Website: macys
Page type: delivery-shipping
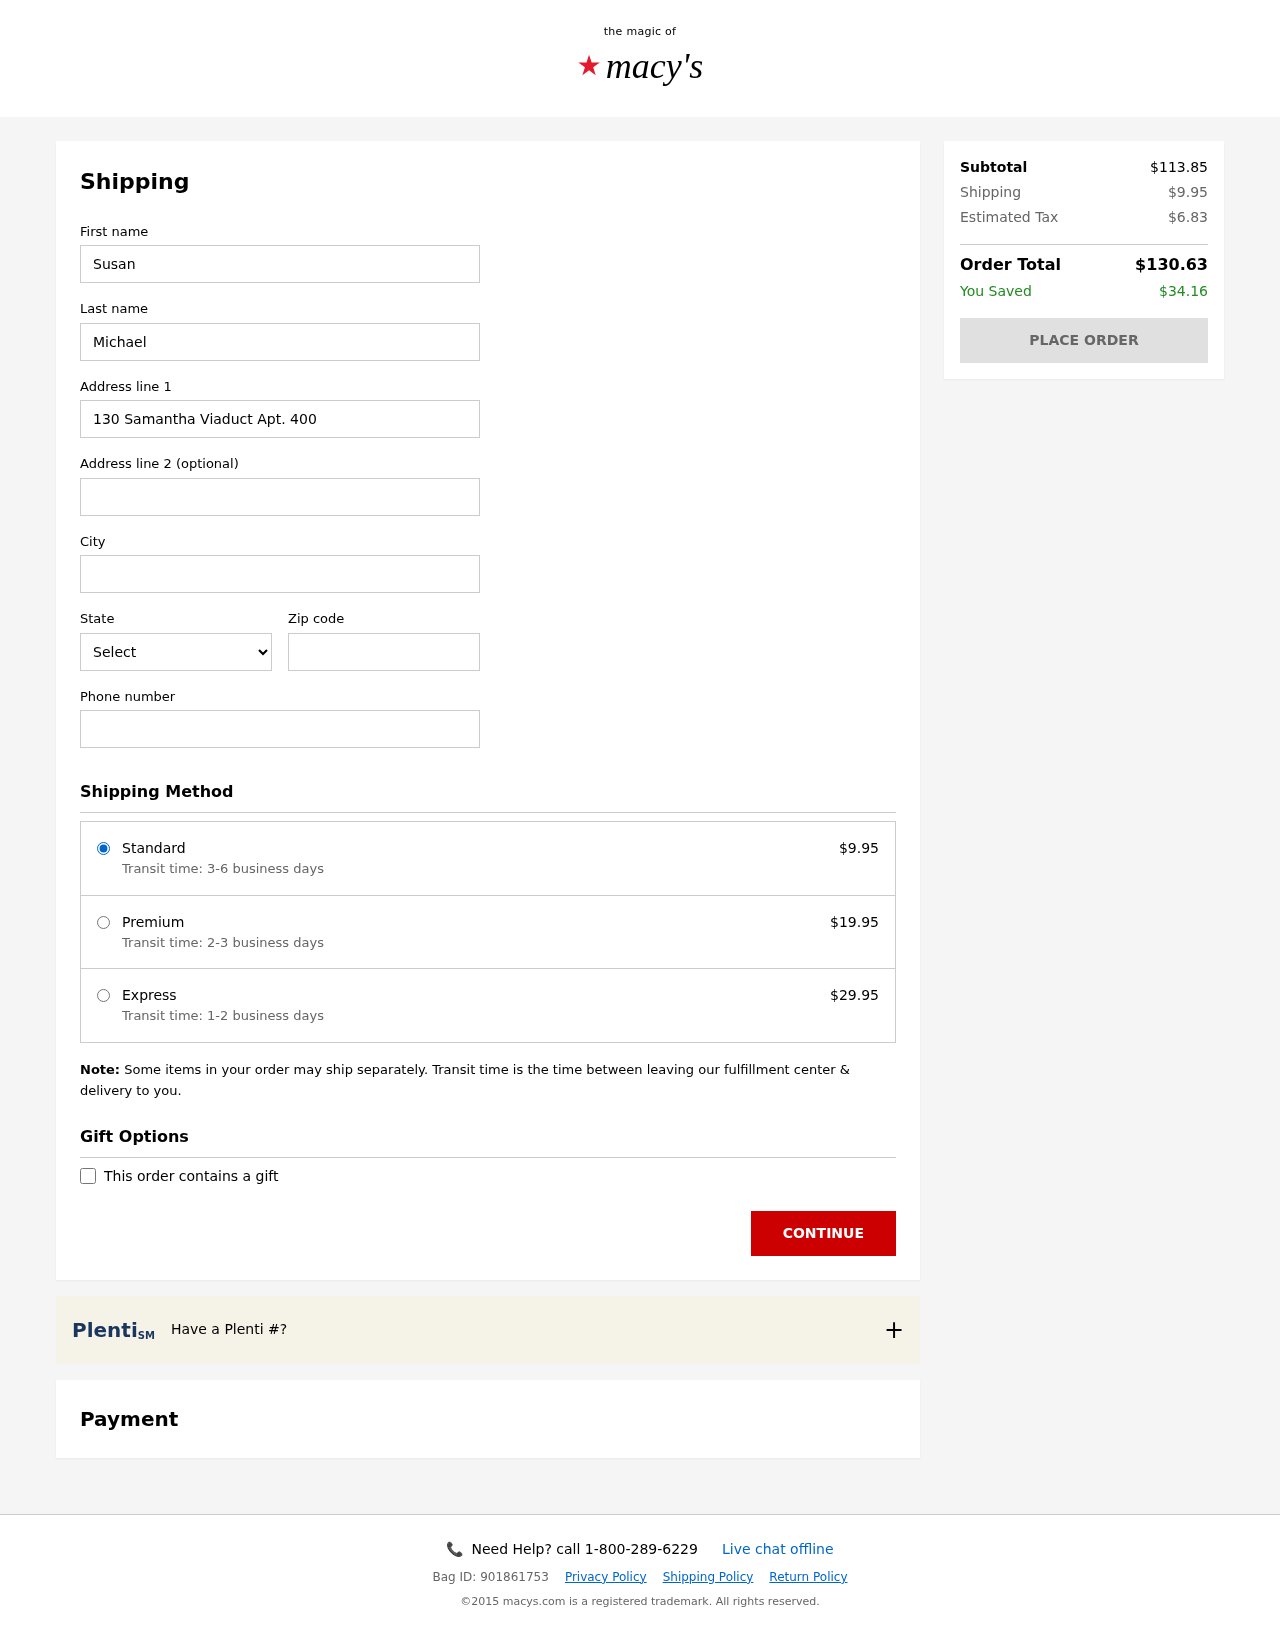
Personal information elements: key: PII_CITY
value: Serranoport
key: PII_FIRSTNAME
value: Susan
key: PII_LASTNAME
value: Michael
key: PII_PHONE
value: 7116507774
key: PII_POSTCODE
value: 11032
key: PII_STATE_ABBR
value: KS
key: PII_STREET
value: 130 Samantha Viaduct Apt. 400
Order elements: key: ORDER_SHIPPING_COST
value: $9.95
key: ORDER_SHIPPING_PREMIUM
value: $19.95
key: ORDER_SHIPPING_EXPRESS
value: $29.95
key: ORDER_SUBTOTAL
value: $113.85
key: ORDER_TAX
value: $6.83
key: ORDER_TOTAL
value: $130.63
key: ORDER_SAVINGS
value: $34.16